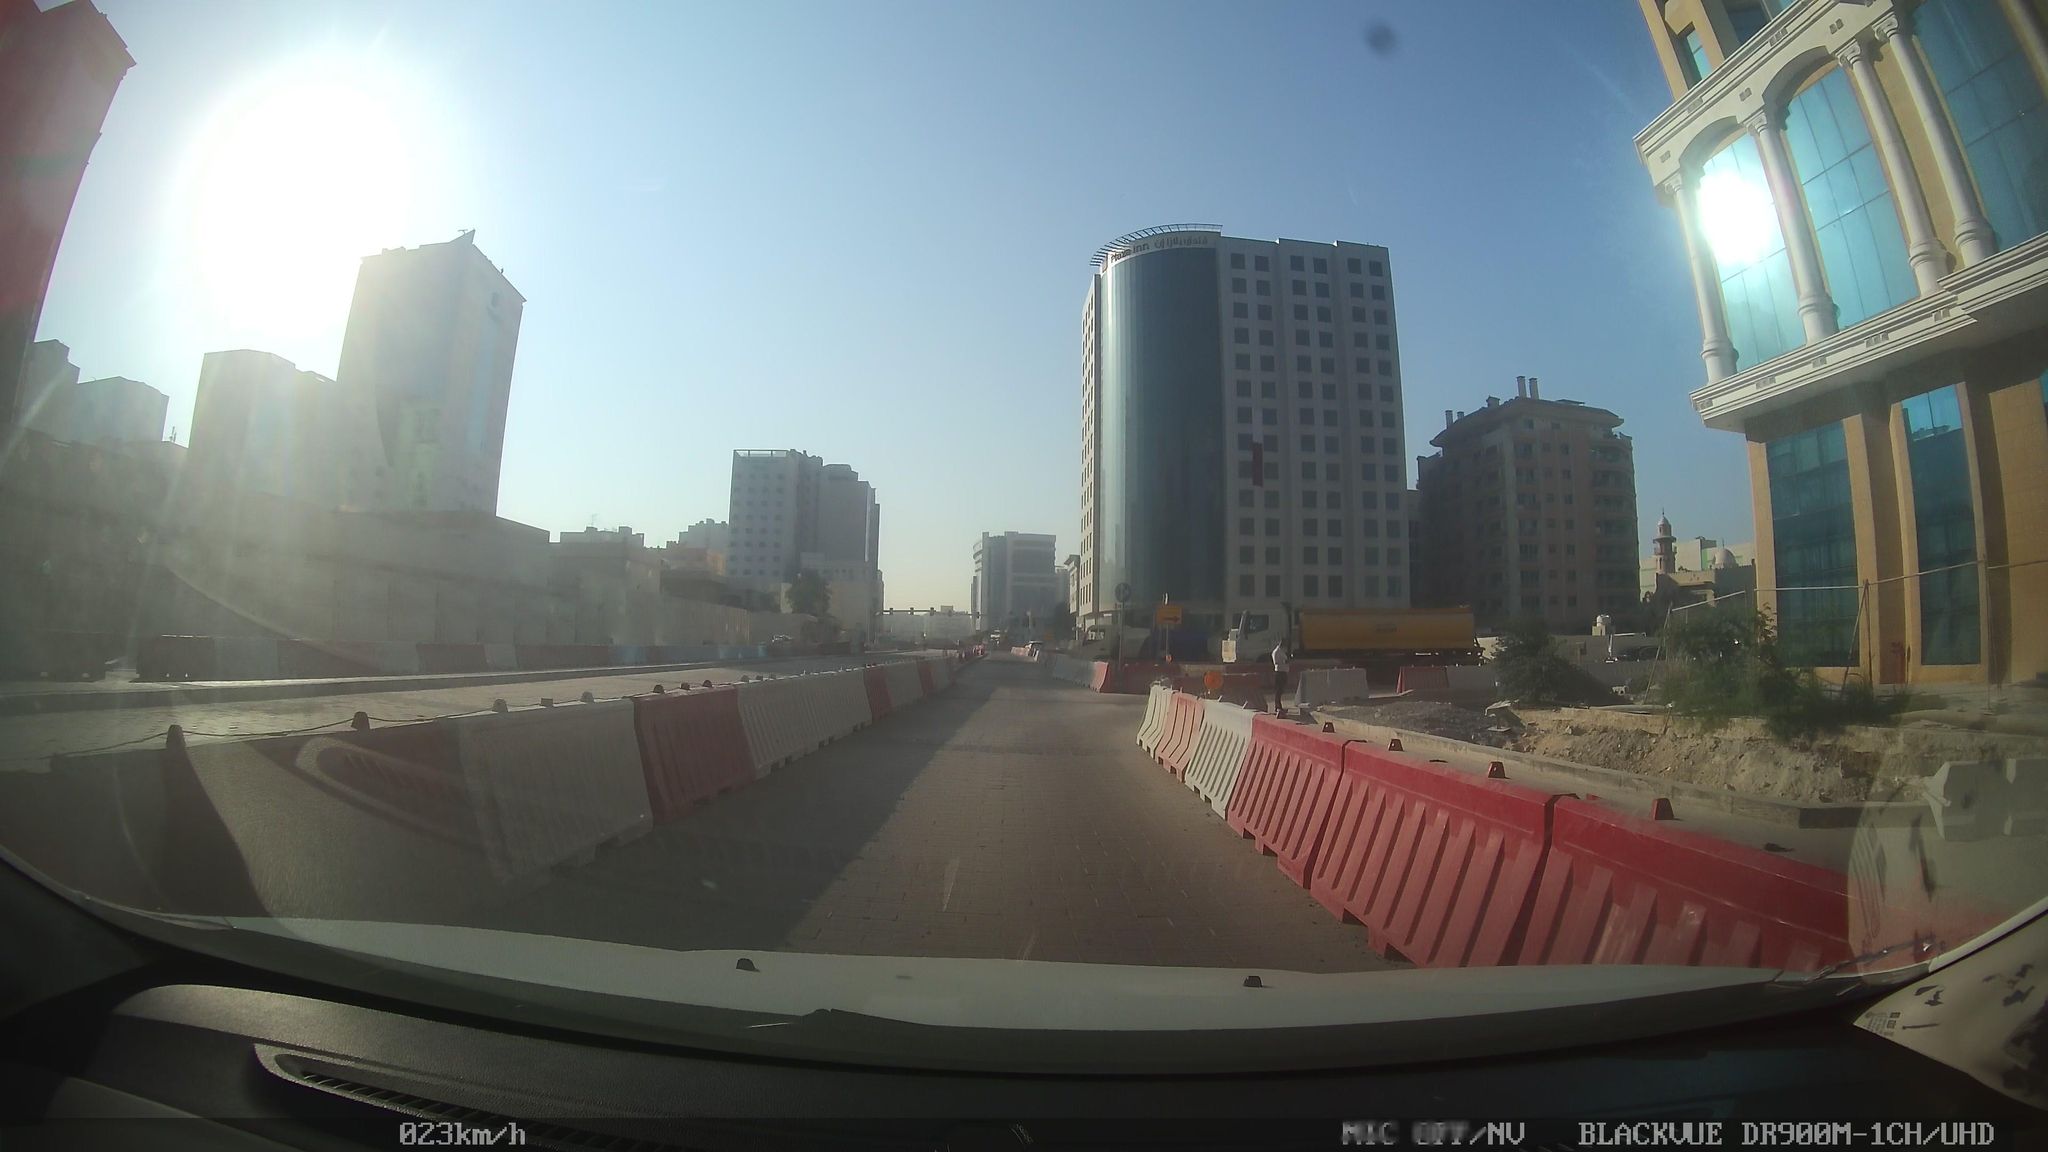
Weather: clear
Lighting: day
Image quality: good
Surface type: driving surface
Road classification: primary
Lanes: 3
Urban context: urban centre
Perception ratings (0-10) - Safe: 0.68, Lively: 4.27, Beautiful: 1.91, Boring: 5.34, Depressing: 6.83, Wealthy: 4.23